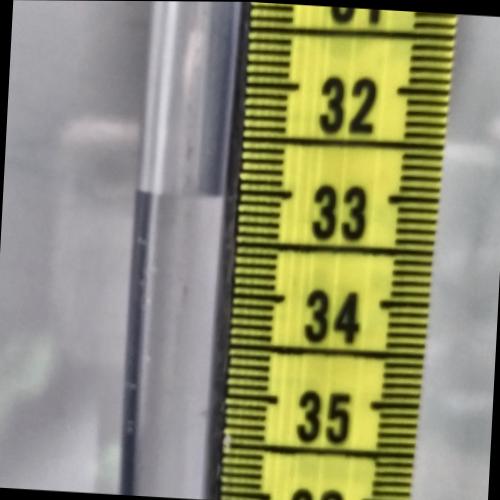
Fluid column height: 33.1 cm